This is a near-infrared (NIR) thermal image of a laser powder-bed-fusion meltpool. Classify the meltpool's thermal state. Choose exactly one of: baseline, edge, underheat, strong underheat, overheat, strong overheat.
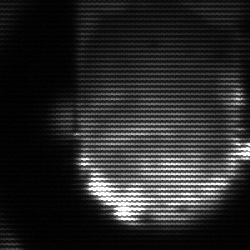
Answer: baseline